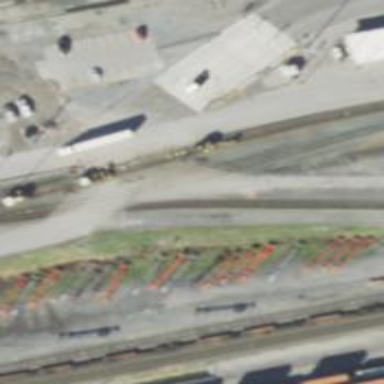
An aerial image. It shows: Railway level crossing.